Question: For example, I have a table like this:
'''
+---------+-------+----------+
| sort_id | level | security |
+---------+-------+----------+
| 1 | 1 | A |
| 2 | 2 | A |
| 3 | 3 | U |
| 4 | 4 | A |
| 5 | 5 | A |
| 6 | 3 | A |
| 7 | 4 | U |
| 8 | 5 | A |
| 9 | 6 | A |
| 10 | 7 | A |
| 11 | 3 | A |
| 12 | 3 | A |
+---------+-------+----------+
'''
Security column is A for Authorized and U for Unauthorized. I need to exclude those records under the Unauthorized records based on their level.
For a better picture of the SQL records, it looks like this:

Those pointed with arrow are the Unauthorized records and we should exclude those under it.
So the SQL result should be the following table:
'''
+---------+-------+----------+
| sort_id | level | security |
+---------+-------+----------+
| 1 | 1 | A |
| 2 | 2 | A |
| 3 | 3 | U |
| 6 | 3 | A |
| 7 | 4 | U |
| 11 | 3 | A |
| 12 | 3 | A |
+---------+-------+----------+
'''
How can we produce it using a simple Select statement? Thanks in advanced! Just comment if something is unclear.
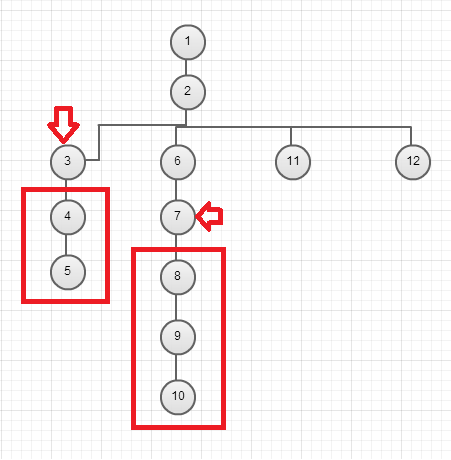
Answer: If I understand "under the unauthorized records" as meaning a sequence of records with increasing id's following the unauthorized records (based on the id), then here is an approach:
'''
select sort_id, level, security
from (select t.*, min(case when authorized = 'U' then id end) over (partition by grp) as minuid
from (select t.*,
(row_number() over (order by id) - level) as grp
from table t
) t
) t
where id > minuid;
'''